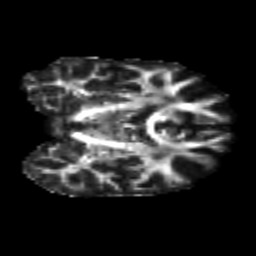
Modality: FA
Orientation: coronal
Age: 25
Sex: female
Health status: healthy
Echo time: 0.074 s